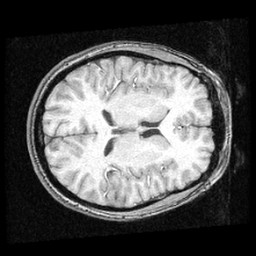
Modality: T1w
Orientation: axial
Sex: female
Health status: ill
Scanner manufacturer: ge
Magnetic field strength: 1.5 T
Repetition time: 21 s
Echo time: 0.008 s